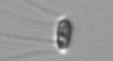
Label: Chaetoceros